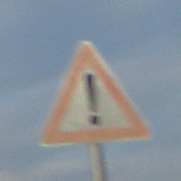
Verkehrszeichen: Gefahrenstelle
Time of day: SunriseSunset
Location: Outdoor (Nature)
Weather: PartlyCloudy
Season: NotSpecified
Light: Natural